Field crop: maize
Growth stage: 2
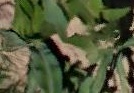
Species: maize